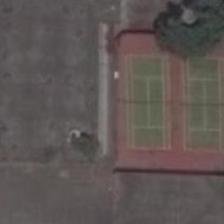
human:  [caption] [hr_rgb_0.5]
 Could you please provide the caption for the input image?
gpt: two badminton fields and a grey land beside .

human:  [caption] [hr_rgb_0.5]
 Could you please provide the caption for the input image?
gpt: two tennis courts are next to a piece of bare ground .

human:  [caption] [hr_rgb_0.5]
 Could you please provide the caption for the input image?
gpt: two tennis courts are near to bare ground .

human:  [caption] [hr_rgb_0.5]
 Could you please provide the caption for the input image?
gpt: what close to an open space is two tennis courts .

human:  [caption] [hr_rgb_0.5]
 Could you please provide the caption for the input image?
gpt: two tennis fields and a tree are beside a large area of open space .